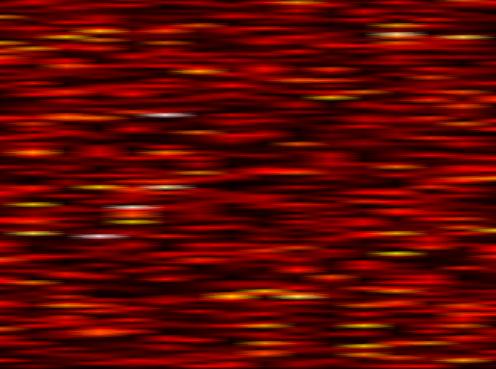
Label: FOFDM